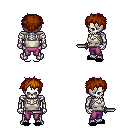
a pixel art fantasy rpg character, male body template, skeleton, white pirate shirt, magenta pants, brunette bedhead hairstyle, black slippers, dagger, four views (front, back, left, right), 2x2 character sprite sheet, small pixel art, hard edges, no anti-aliasing